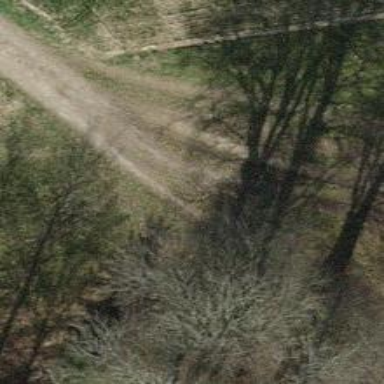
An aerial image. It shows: Gravel track with grade3 tracktype.